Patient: sex M, age 78
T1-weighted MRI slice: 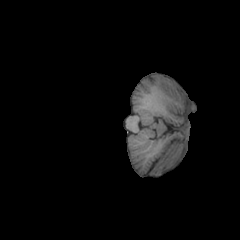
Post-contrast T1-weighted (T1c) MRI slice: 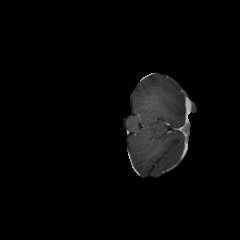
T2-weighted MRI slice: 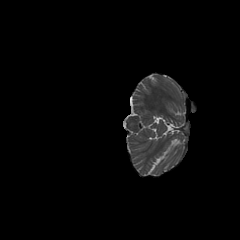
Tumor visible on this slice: no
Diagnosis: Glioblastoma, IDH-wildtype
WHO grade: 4